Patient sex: F
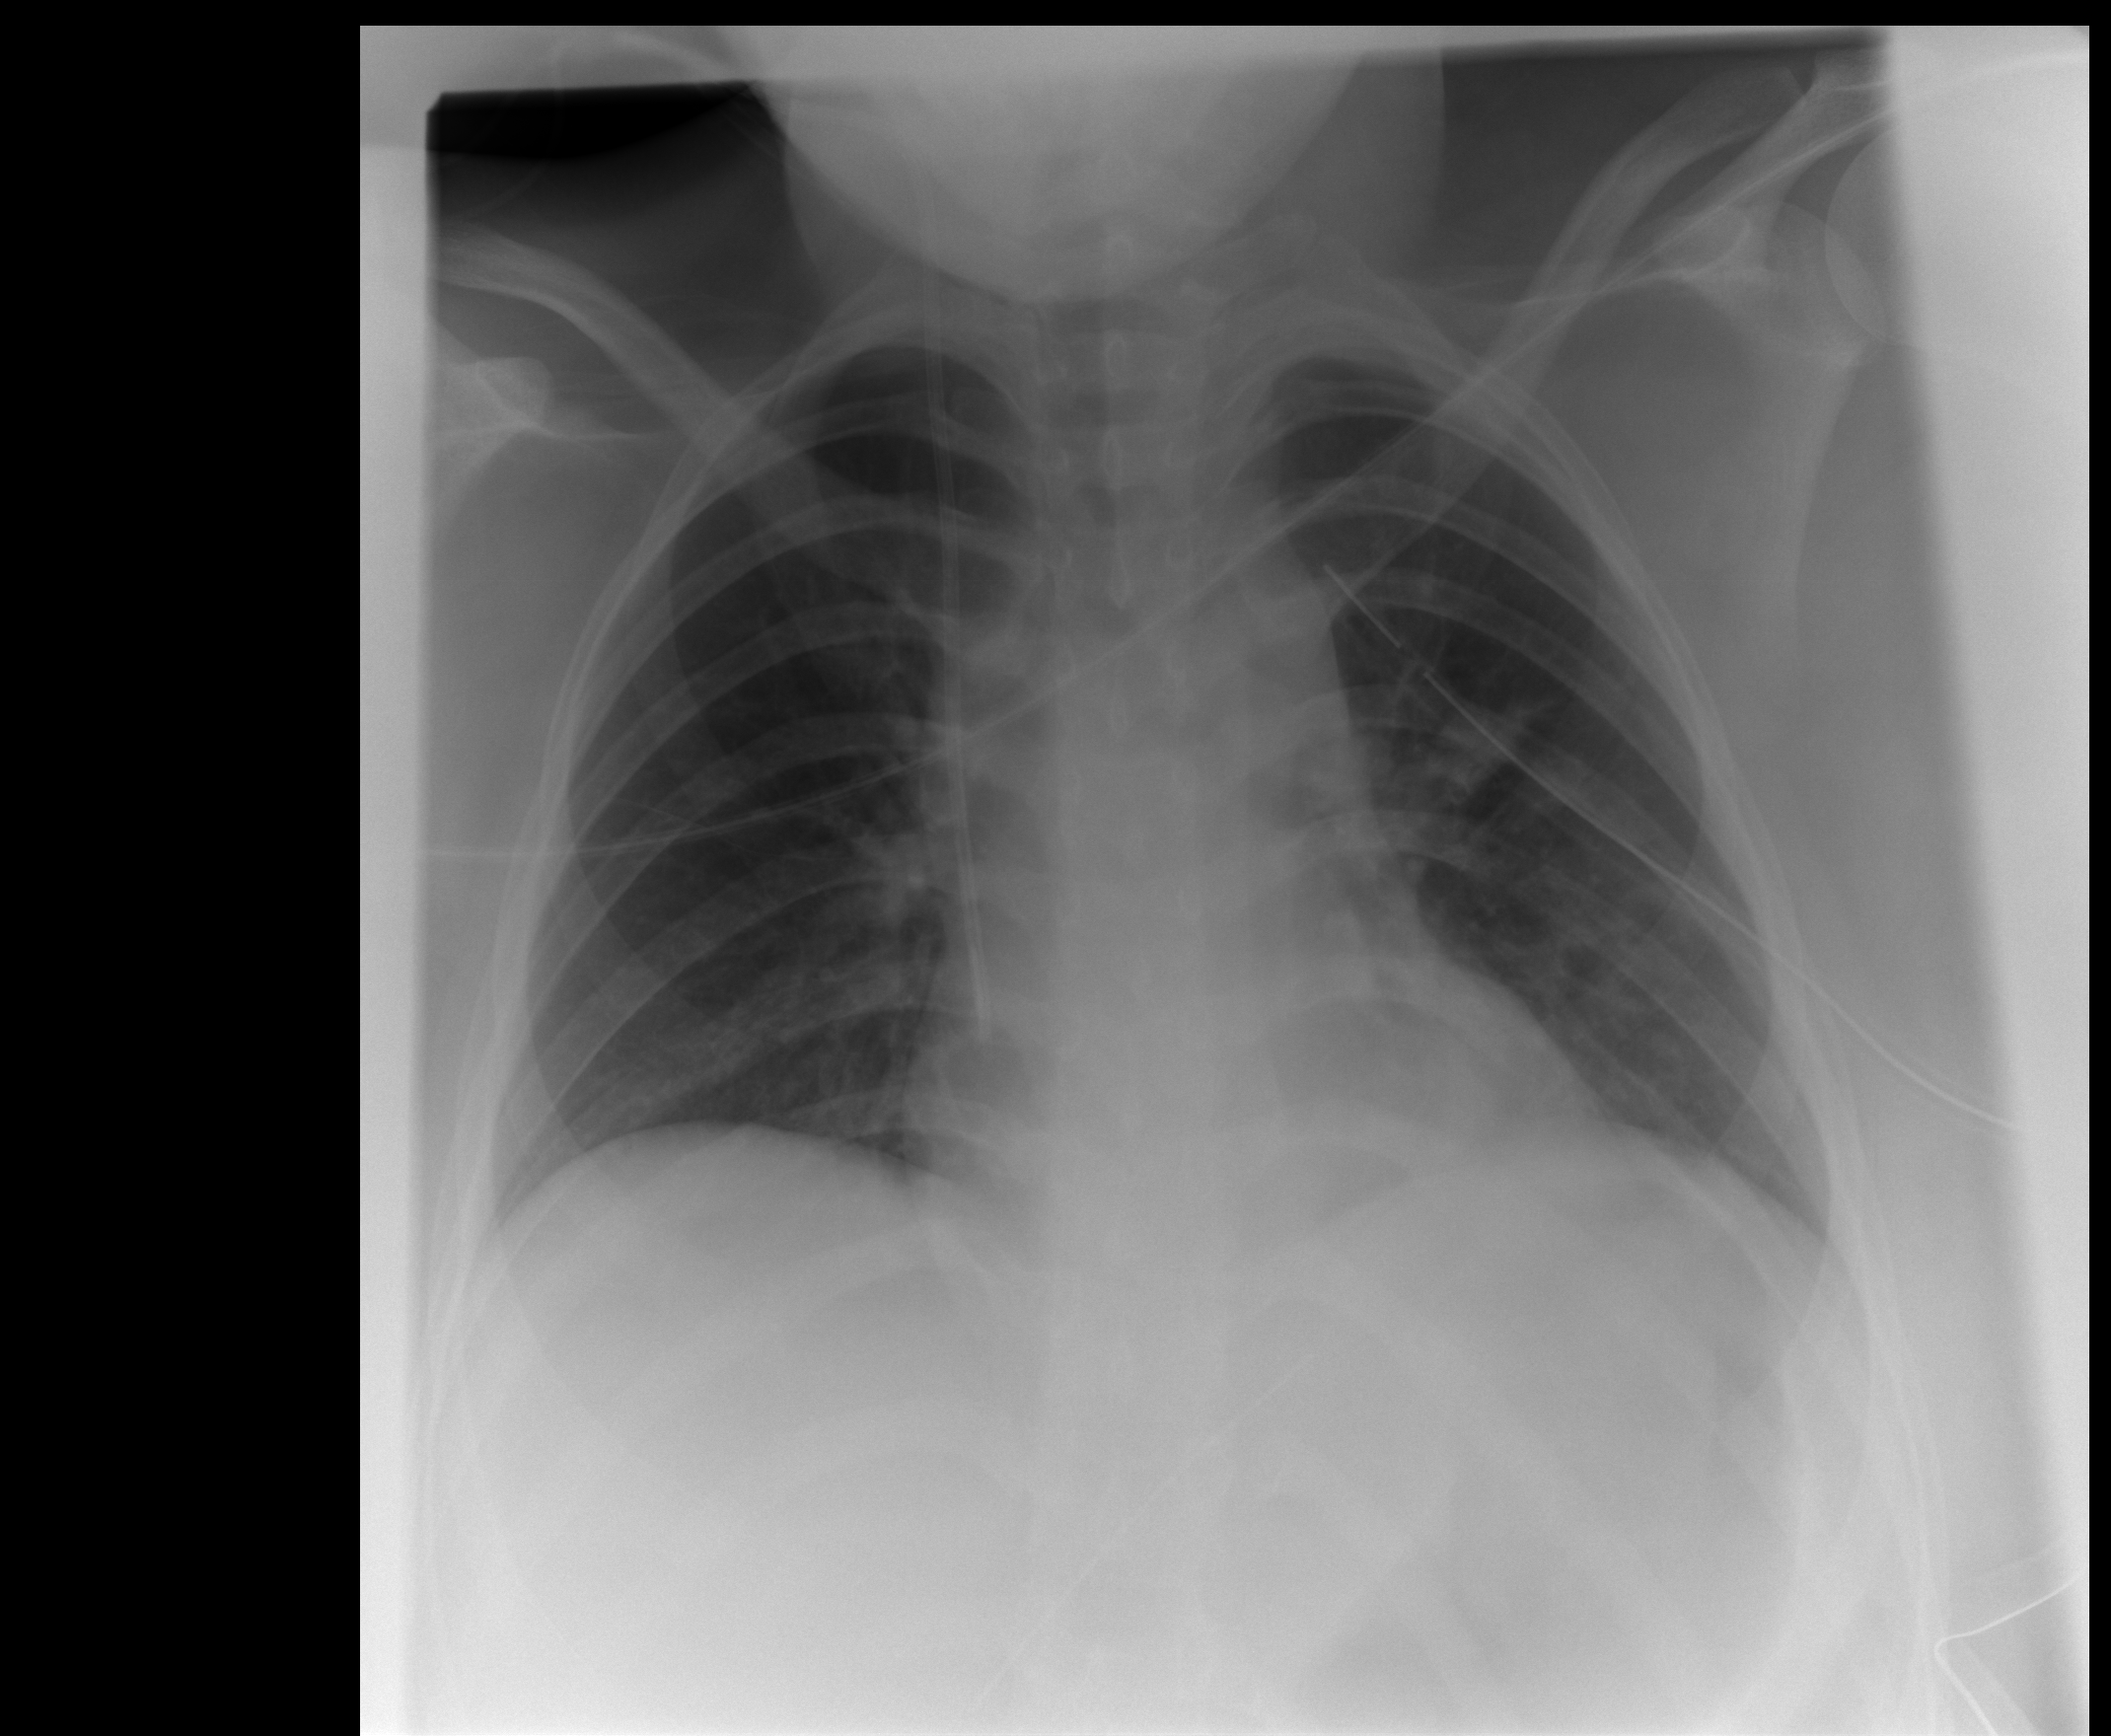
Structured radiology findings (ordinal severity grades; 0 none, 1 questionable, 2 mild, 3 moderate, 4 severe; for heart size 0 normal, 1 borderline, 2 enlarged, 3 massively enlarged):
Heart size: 0
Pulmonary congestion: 0
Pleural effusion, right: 0
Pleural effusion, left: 0
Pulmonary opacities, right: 0
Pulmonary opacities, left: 0
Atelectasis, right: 0
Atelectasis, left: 2